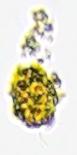
Label: Detritus